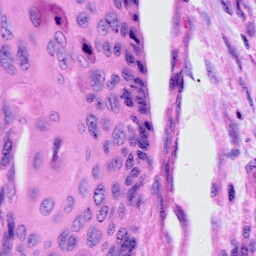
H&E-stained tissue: Cervix